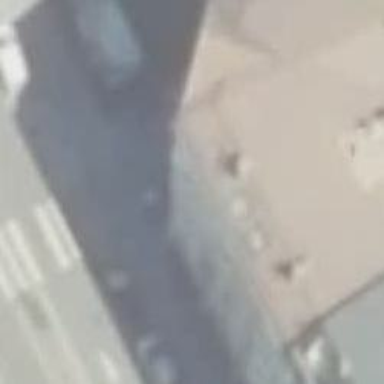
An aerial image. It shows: Cafe.